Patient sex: F
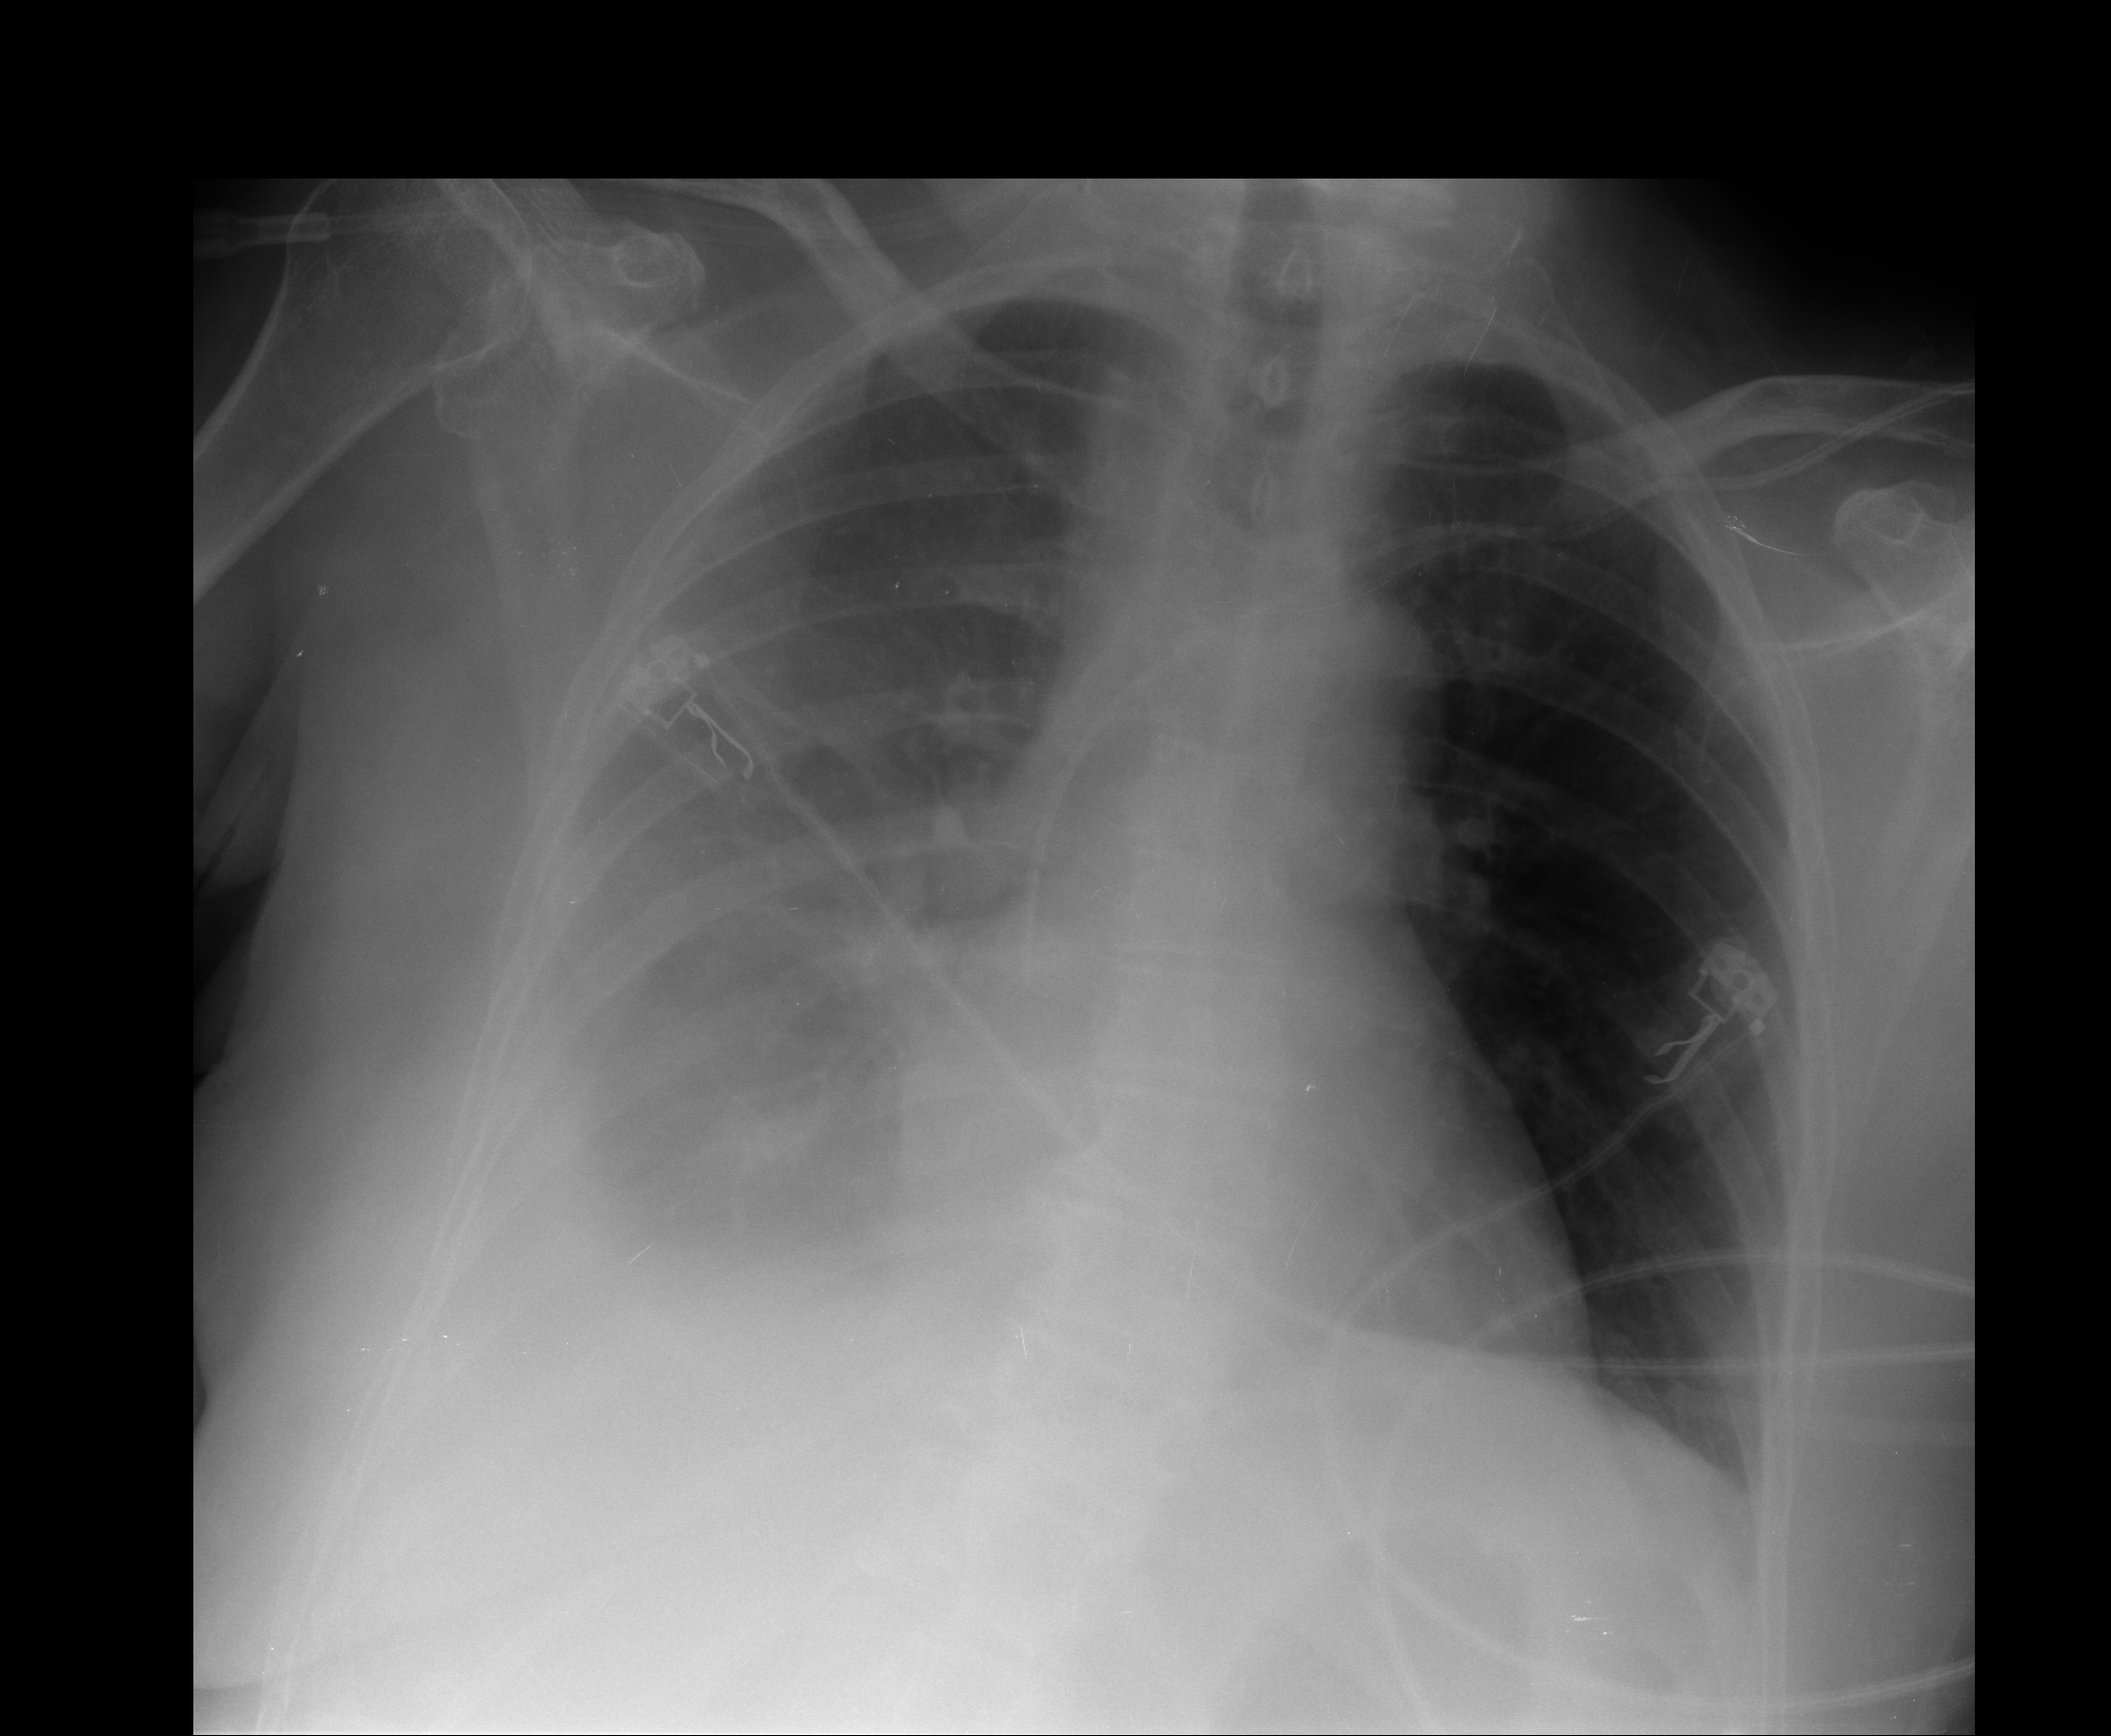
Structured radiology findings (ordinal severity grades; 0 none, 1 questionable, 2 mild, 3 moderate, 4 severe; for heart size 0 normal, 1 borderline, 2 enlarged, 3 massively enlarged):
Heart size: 0
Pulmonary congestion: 0
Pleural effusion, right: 3
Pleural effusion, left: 0
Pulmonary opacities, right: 1
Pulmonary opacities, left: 0
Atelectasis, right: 2
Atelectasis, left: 2